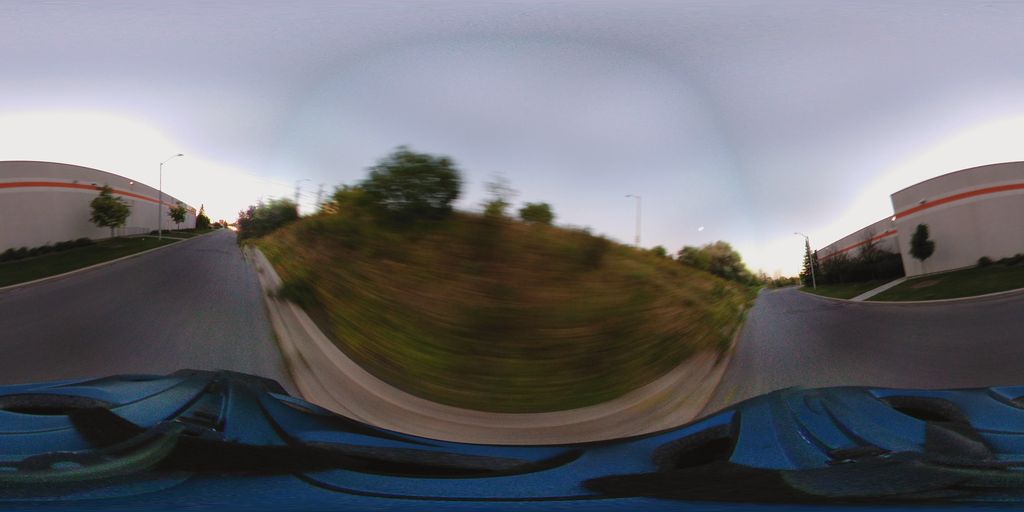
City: ottawa-gatineau